Interaction volume radius: 10 \u00c5
Interaction volume height: 10 \u00c5
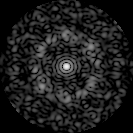
Disorder parameter: 0.7633